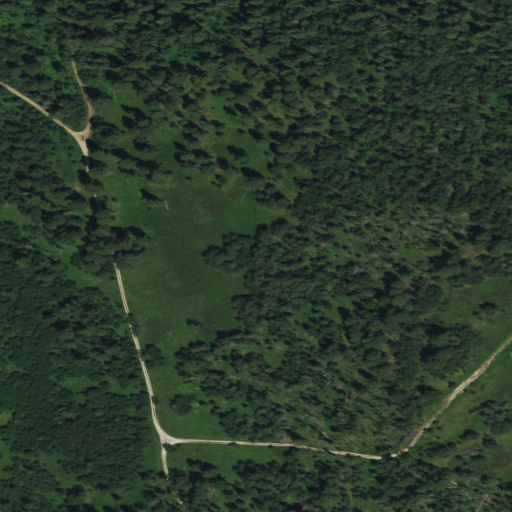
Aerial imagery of plain(s) in South Dakota named Dutch Flats containing evergreen forest and shrub